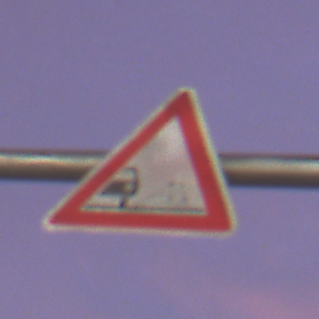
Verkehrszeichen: SplittSchotter
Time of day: SunriseSunset
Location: Outdoor (Urban)
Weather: PartlyCloudy
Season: NotSpecified
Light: Artificial